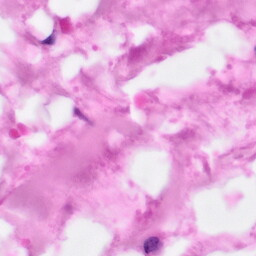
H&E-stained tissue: Pancreatic